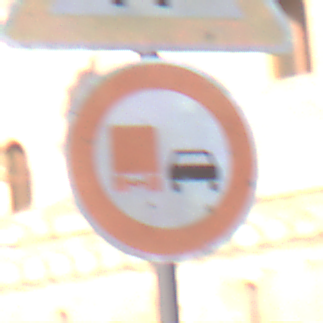
Verkehrszeichen: UeberholverbotKraftfahrzeuge
Zusatzzeichen oben: EinseitigVerengteFahrbahnLinks
Umgebung: Outdoor, Urban
Tageszeit: SunriseSunset
Wetter: PartlyCloudy
Licht: Natural
Jahreszeit: NotSpecified
Kontrast: LowContrast